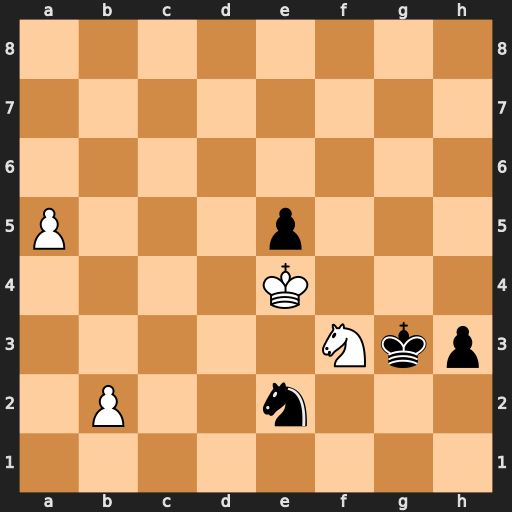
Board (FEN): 8/8/8/P3p3/4K3/5Nkp/1P2n3/8
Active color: w
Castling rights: -
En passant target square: -
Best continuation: a6 Nd4 a7 Nxf3 a8=Q